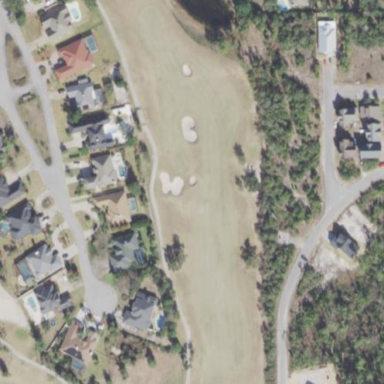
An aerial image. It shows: Golf fairway surrounded by grass.